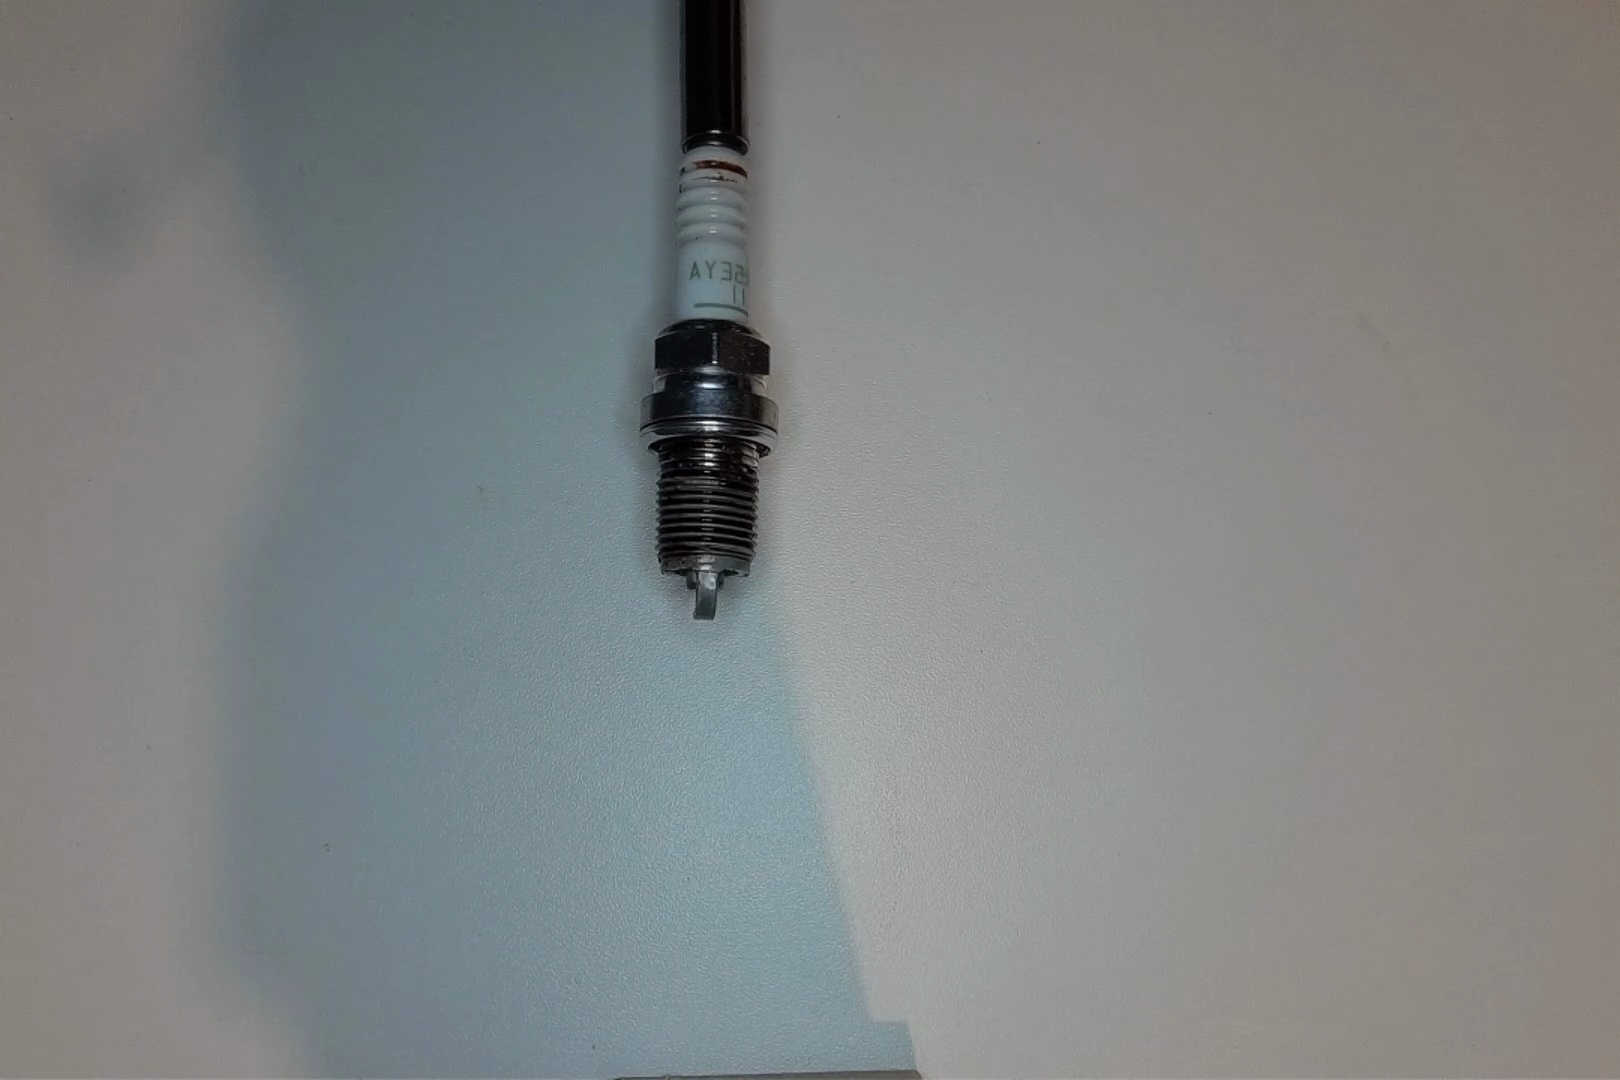
Label: anomaly